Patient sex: M
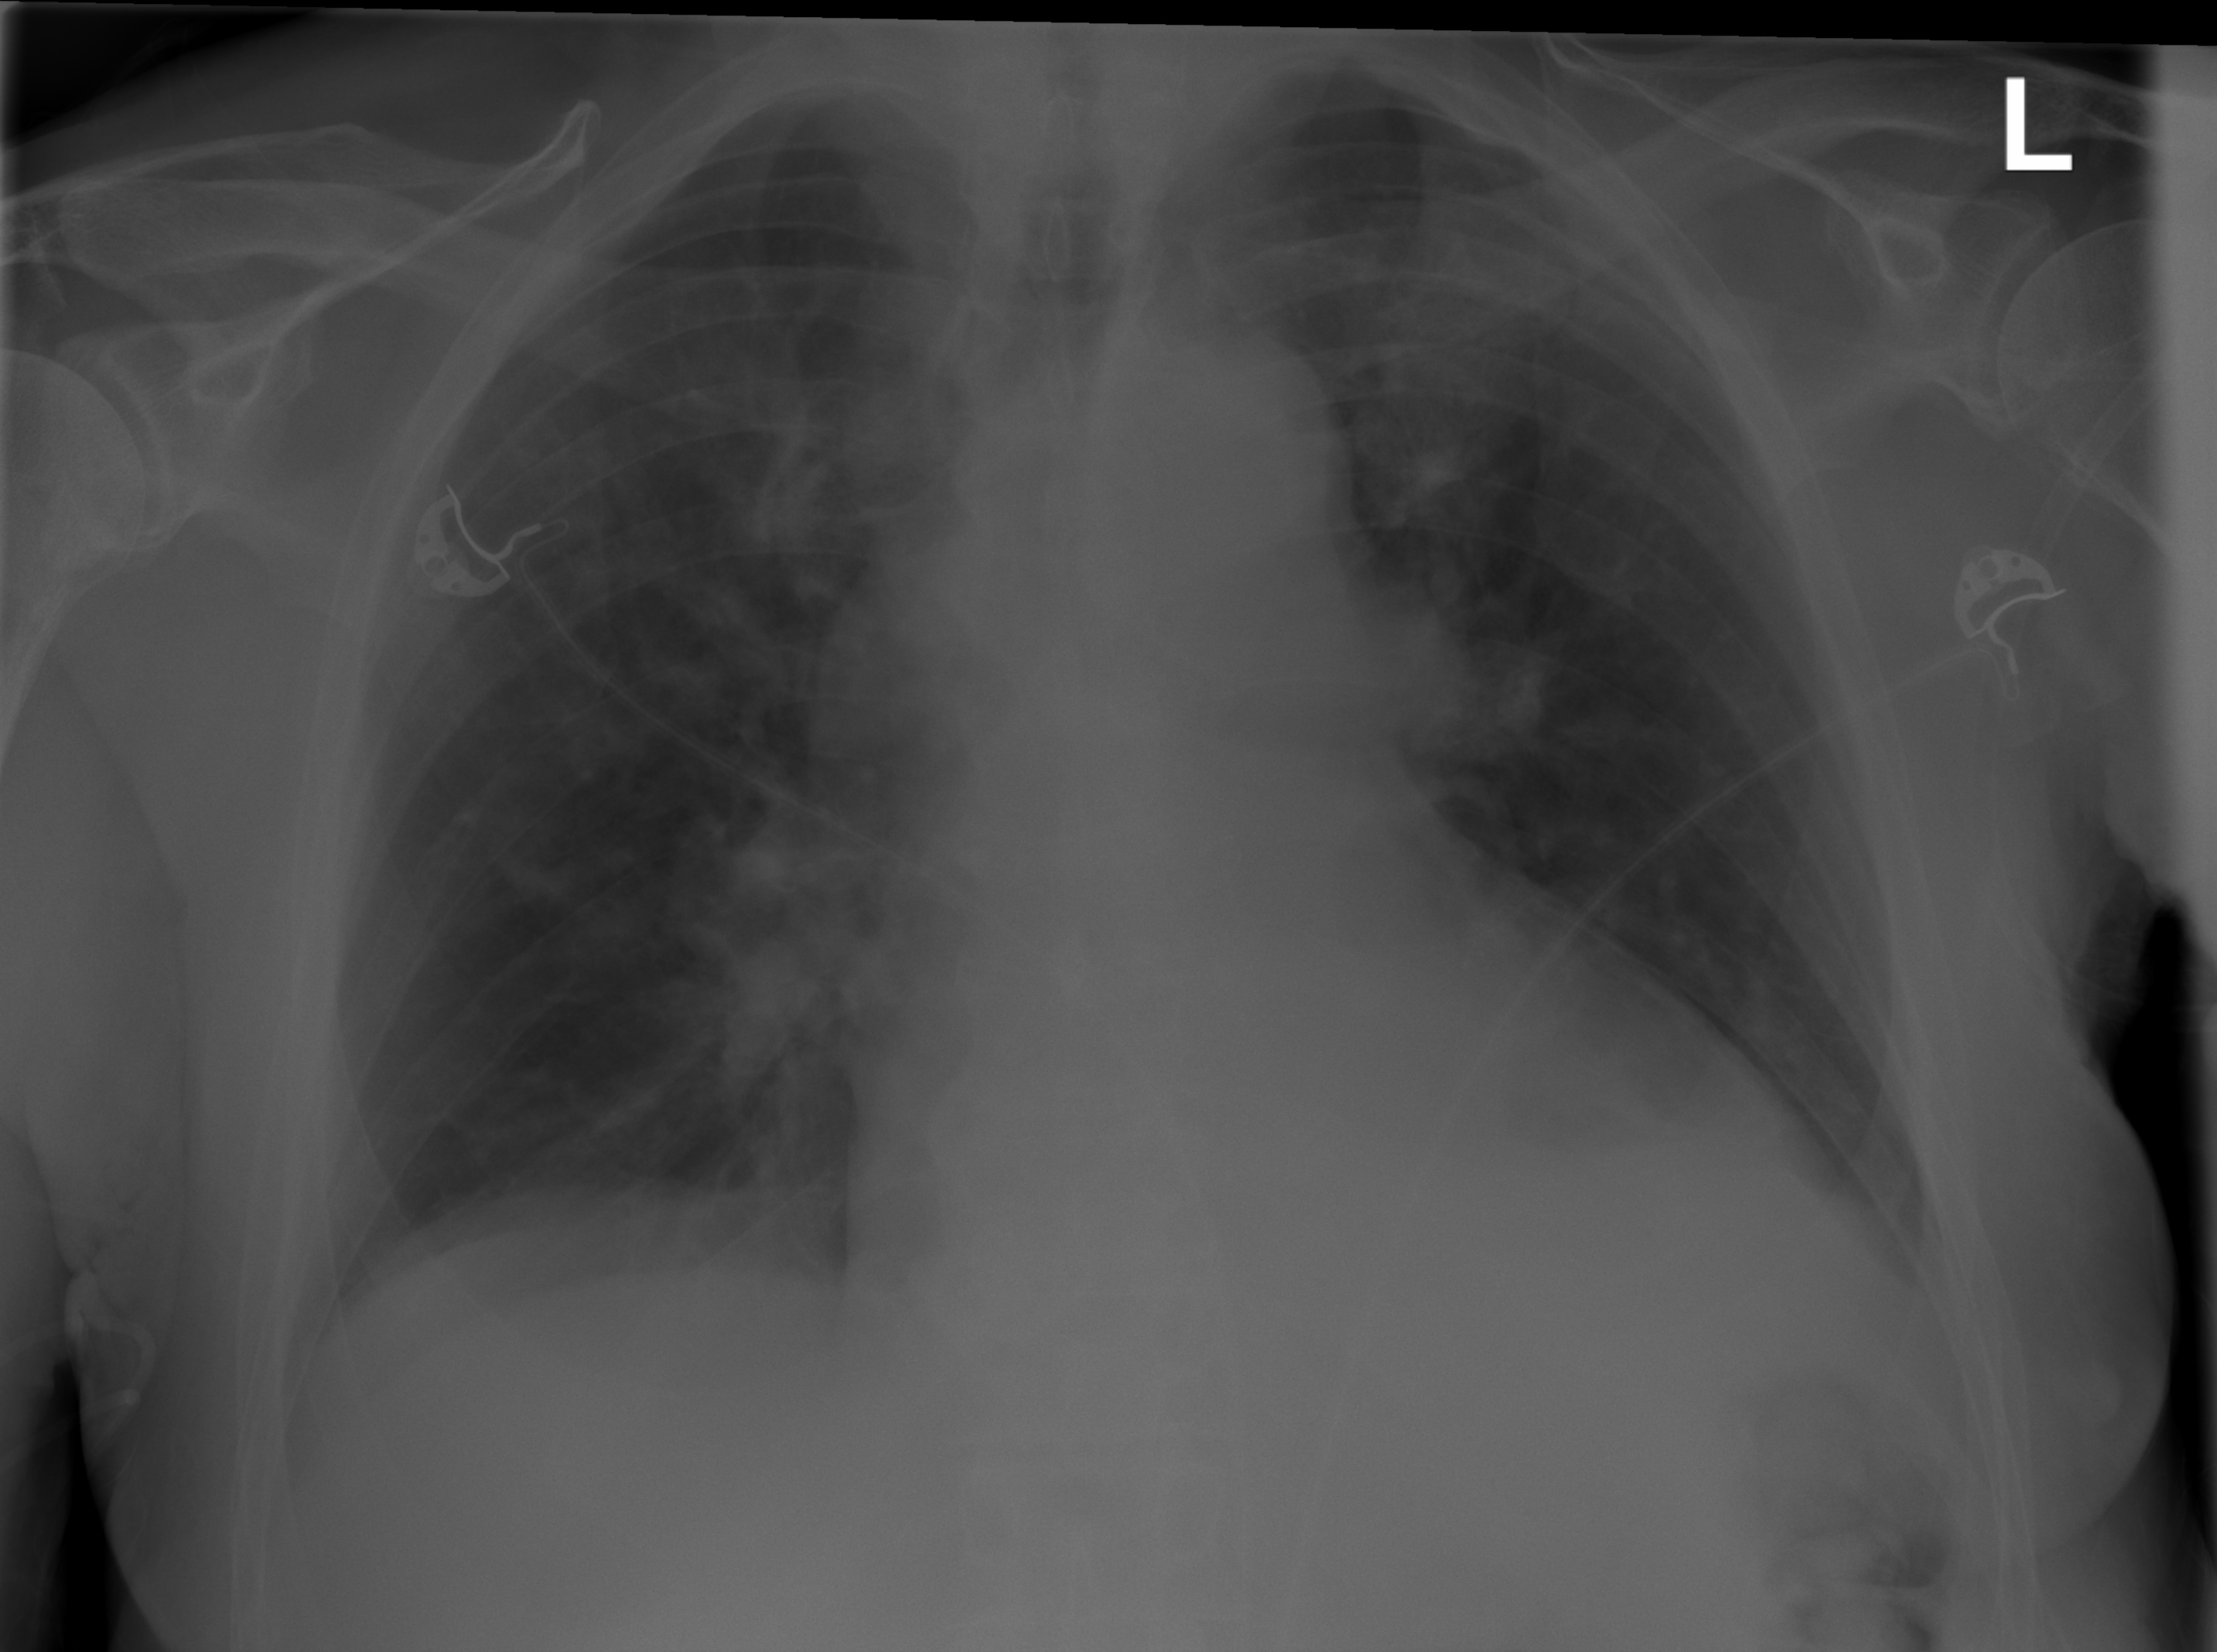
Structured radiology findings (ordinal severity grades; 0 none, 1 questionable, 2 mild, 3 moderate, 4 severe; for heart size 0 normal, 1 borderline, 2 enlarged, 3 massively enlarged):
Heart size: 2
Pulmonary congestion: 0
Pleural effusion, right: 0
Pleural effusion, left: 0
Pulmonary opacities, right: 0
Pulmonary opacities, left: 0
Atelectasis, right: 2
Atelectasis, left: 2